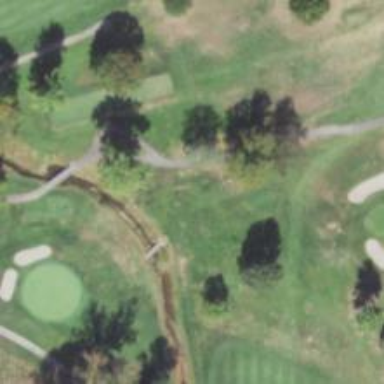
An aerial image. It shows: Path bridge with view of golf course.